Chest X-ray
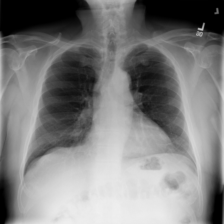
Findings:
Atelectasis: negative
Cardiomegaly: negative
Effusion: negative
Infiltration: negative
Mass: negative
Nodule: negative
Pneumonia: negative
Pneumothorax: negative
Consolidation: negative
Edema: negative
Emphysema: negative
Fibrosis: negative
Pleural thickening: negative
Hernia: negative